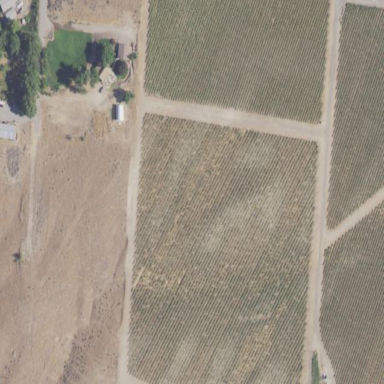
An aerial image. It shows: Vineyard with grape crops.